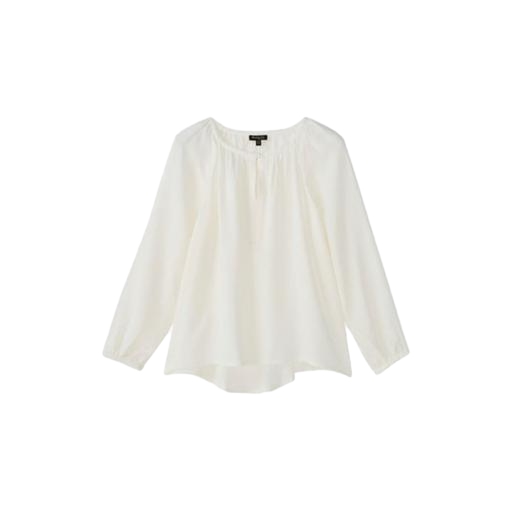
long-sleeve blouse, white long-sleeved blouse, pleat-neck top, white background